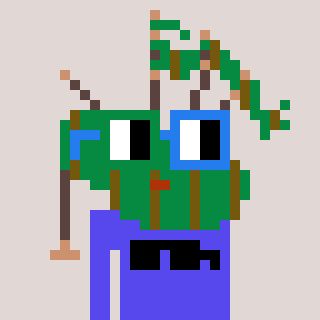
a pixel art character with square green and blue glasses, a bagpipe-shaped head and a computerblue-colored body on a warm background